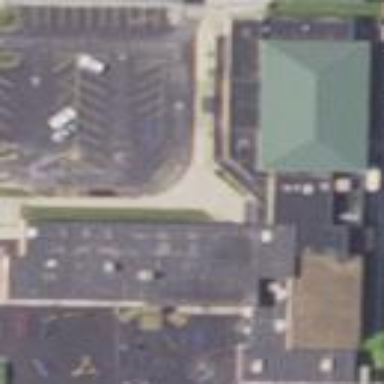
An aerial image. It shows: School building.